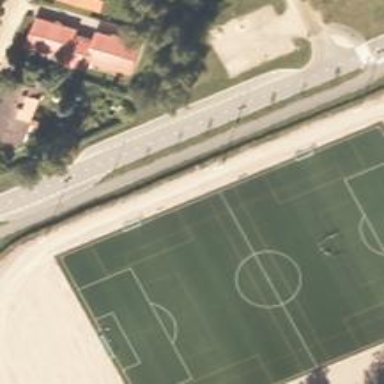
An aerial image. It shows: Artificial turf soccer pitch for leisure activities.